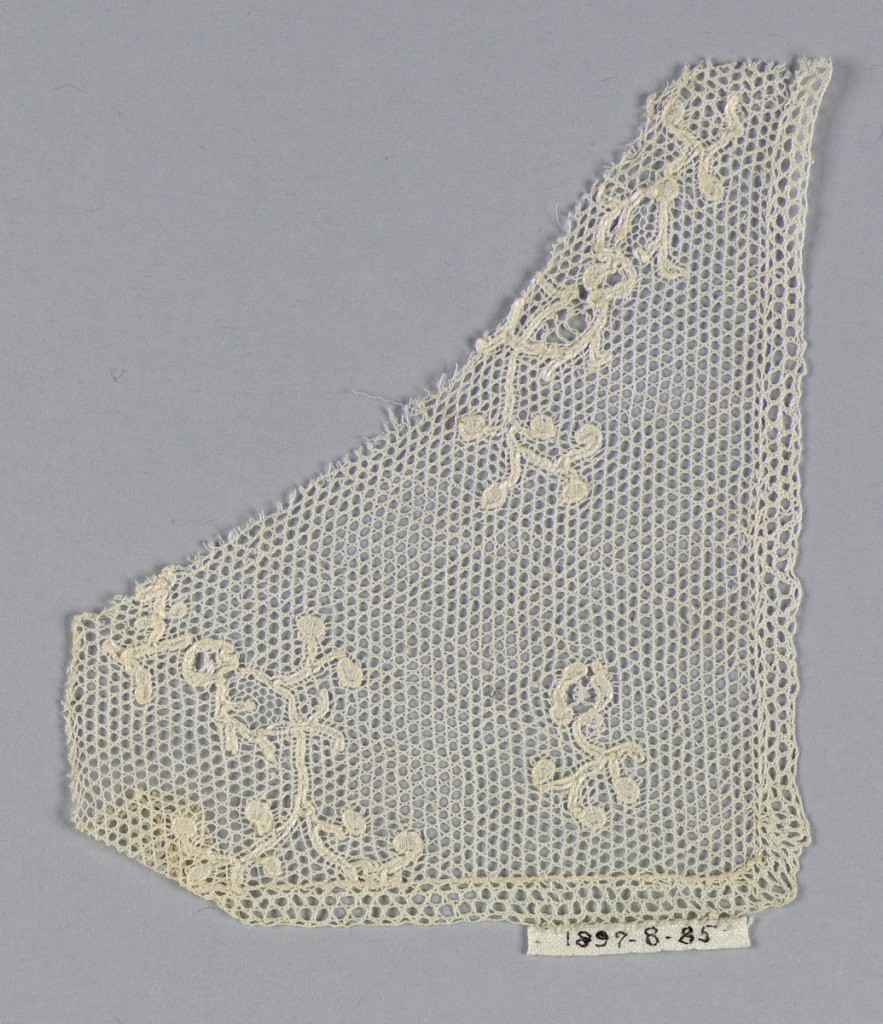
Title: Fragment
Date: late 18th century
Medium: linen Technique: bobbin lace (Lille-style)
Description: Corner fragment has a design of delicate floral sprays and a fond chant ground.